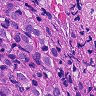
Metastatic tissue present: yes